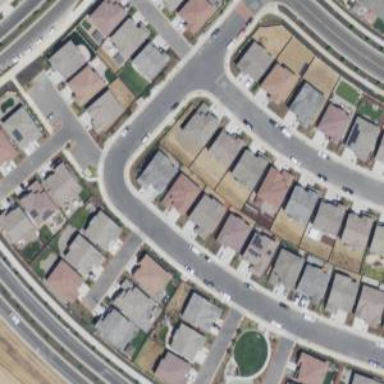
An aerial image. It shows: Shared driveway designated as service road.